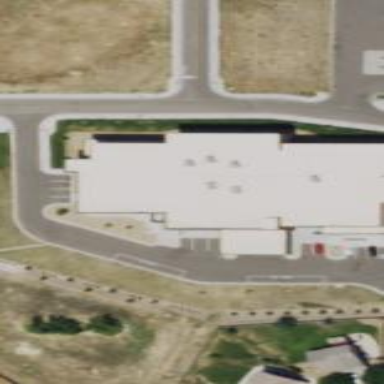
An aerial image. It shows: Storage rental shop located in building.